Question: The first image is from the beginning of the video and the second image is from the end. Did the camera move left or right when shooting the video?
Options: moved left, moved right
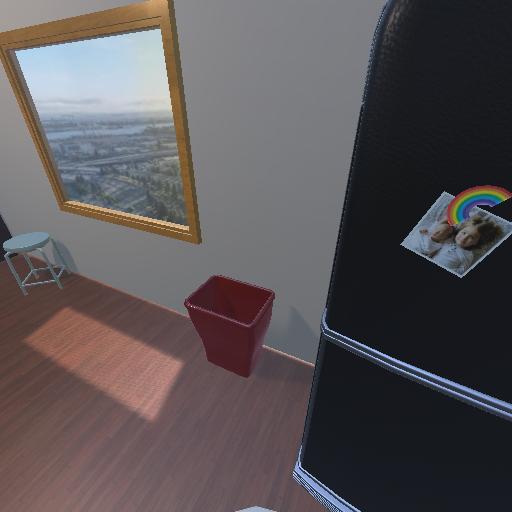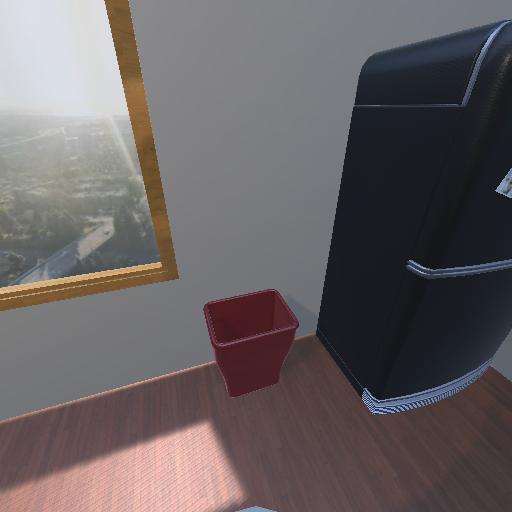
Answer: moved left